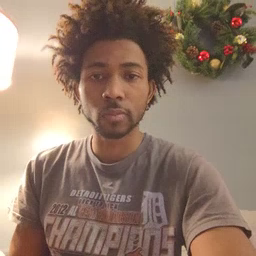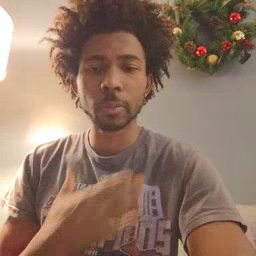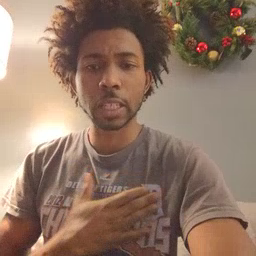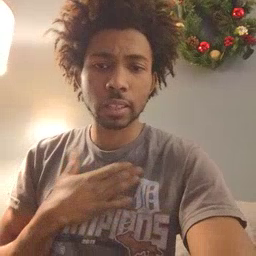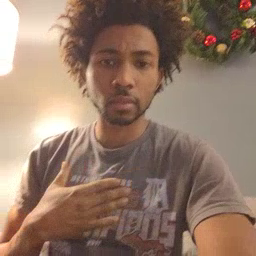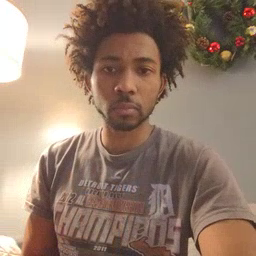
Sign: please